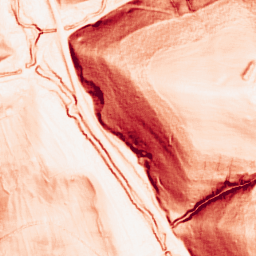
Category: morphological
Decomposition family: morphological_square
Decomposition parameters: operation: gradient
size: 3
Upsampling method: cubic_mitchell
Upsampling parameters: scale: 8
Upsampling scale: 8